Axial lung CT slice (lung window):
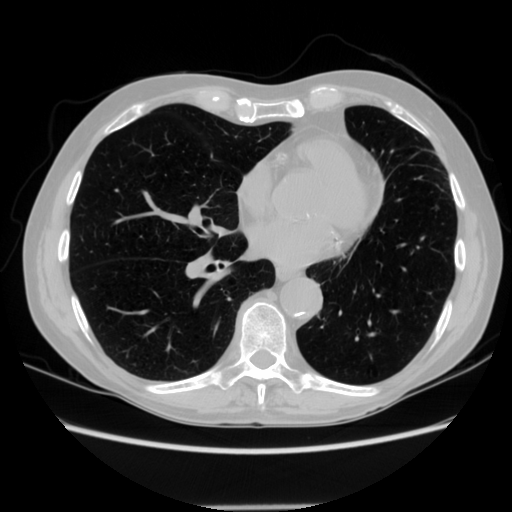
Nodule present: no